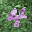
Label: 4